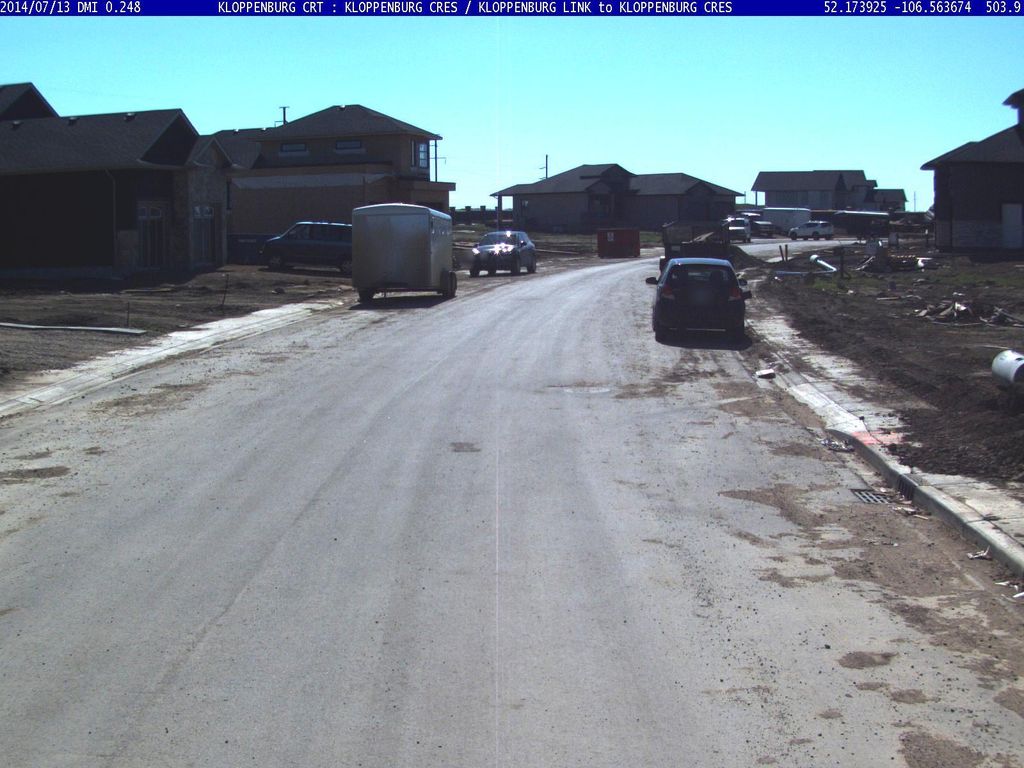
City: saskatoon